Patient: sex F, age 54
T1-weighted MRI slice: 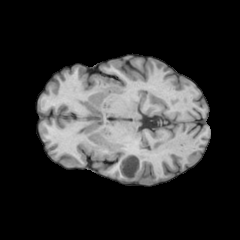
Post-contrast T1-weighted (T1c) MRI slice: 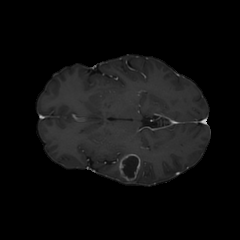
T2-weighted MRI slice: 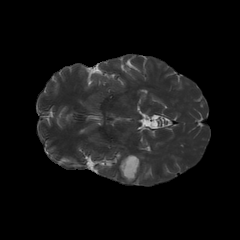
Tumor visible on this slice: yes
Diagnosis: Glioblastoma, IDH-wildtype
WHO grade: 4